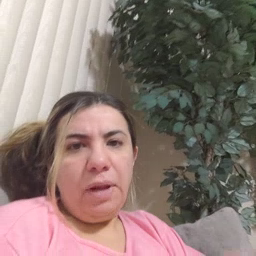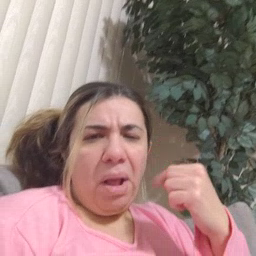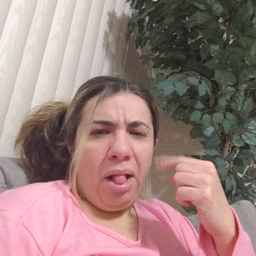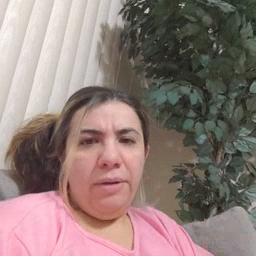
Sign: cry